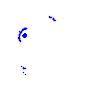
Particle: kaon